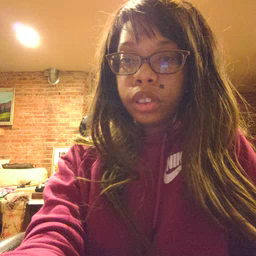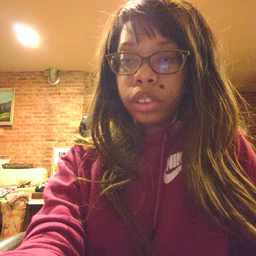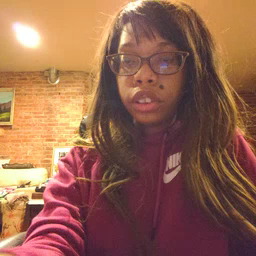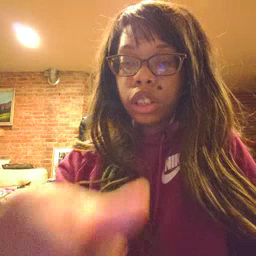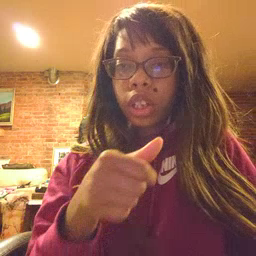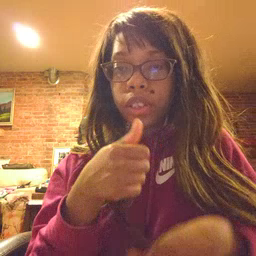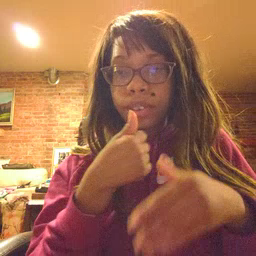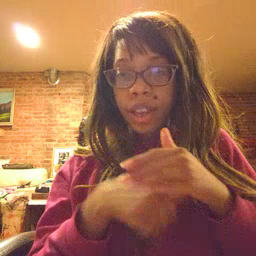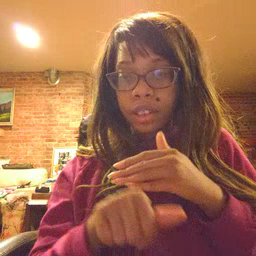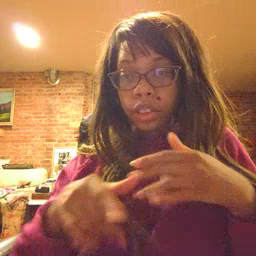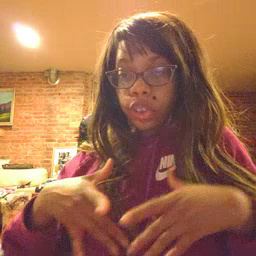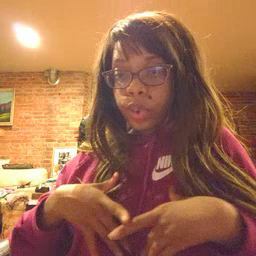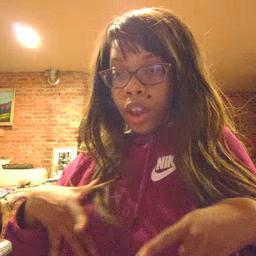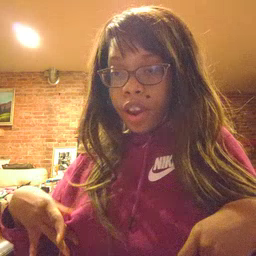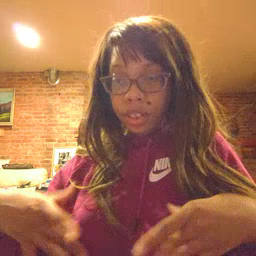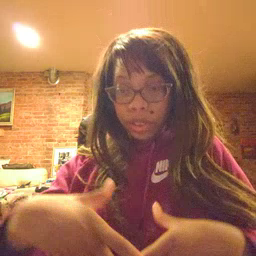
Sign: underwear